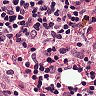
Metastatic tissue present: no